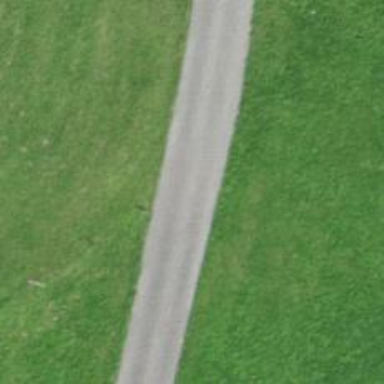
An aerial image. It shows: Unclassified road with asphalt surface.